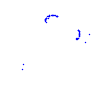
Particle: kaon